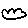
Label: cloud